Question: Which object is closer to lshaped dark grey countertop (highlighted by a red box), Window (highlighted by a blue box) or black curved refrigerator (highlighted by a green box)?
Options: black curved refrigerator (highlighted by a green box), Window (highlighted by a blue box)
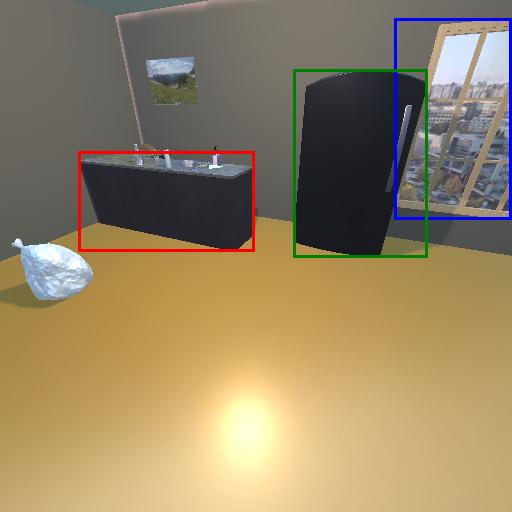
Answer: black curved refrigerator (highlighted by a green box)